Question: I have integrated google plus in my ios app ,I am able to sign in successfully but I am not able to get email Id of current user that is logged in.
I have referd to <URL> and have followed all the steps that are necessary for sign in!
So, How i get current User Mail ID that is Login In Google plus?

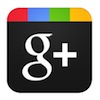
Answer: go to GTMOAuth2Authentication.m file
method setKeysForResponseDictionary in dic returns access token
at end of method.
'''
accessTocken = [dict valueForKey:@"access_token"]; // access tocken pass in .pch file
[accessTocken retain];
'''
and in your controller
'''
- (IBAction)momentButton:(id)sender {
NSString *str = [NSString stringWithFormat:@"https://www.googleapis.com/oauth2/v1/userinfo?access_token=%@",accessTocken];
NSString* escapedUrl = [str stringByAddingPercentEscapesUsingEncoding:NSUTF8StringEncoding];
NSURL *url = [NSURL URLWithString:[NSString stringWithFormat:@"%@",escapedUrl]];
NSString *jsonData = [[NSString alloc] initWithContentsOfURL:url usedEncoding:nil error:nil];
NSMutableDictionary *proDic = [[NSMutableDictionary alloc] init];
proDic=[jsonData JSONValue];
NSLog(@"%@",proDic);
'''